Field crop: tomato
Growth stage: 1
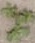
Species: portulaca